Current action and preconditions to check: trajectory_clear

Your task: For each precondition in the list above, predict whether it will hold at this action.

Consider the current scene as observed from the mobile robot's camera, and analyze the predicted future states of all dynamic agents (e.g., people, animals, vehicles, or any moving entities) within the NEXT SECOND.

IMPORTANT: Only answer "very likely" if you are absolutely certain—based on strong, clear evidence—that a dynamic agent will violate the precondition in the predicted future state. Do NOT answer "very likely" for unlikely, ambiguous, or low-probability risks.

Ask yourself for each precondition: Is there a high probability, with clear and convincing evidence, that the predicted future states of any dynamic agent will interfere with the predicted future state of the currently executing action within the NEXT SECOND, causing that precondition to fail?

Assess the risk level based on these predictions. Use "likely" or "very likely" if motions create a clear risk of interference.

Use "neutral" or "improbable" if agents are nearby but their predicted paths are clearly diverging or non-conflicting.

Failure Risk Categories: "very improbable", "improbable", "neutral", "likely", "very likely"

Answer Format: Output ONLY the probability_of_failure value from these categories: "very improbable", "improbable", "neutral", "likely", "very likely"

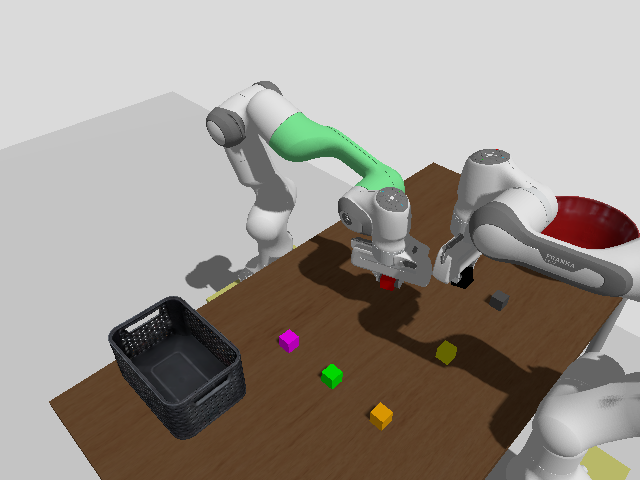

Answer: neutral